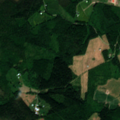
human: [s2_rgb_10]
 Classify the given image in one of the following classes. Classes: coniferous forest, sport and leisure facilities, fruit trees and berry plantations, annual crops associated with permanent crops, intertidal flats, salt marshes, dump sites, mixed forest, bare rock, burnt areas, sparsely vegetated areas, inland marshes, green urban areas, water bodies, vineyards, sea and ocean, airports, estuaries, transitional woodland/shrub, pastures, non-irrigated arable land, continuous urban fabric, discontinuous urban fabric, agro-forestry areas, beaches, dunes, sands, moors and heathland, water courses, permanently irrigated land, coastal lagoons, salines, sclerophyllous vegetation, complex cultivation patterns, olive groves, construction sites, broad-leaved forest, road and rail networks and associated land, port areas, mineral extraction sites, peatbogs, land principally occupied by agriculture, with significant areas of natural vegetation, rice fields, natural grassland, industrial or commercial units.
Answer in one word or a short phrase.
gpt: land principally occupied by agriculture, with significant areas of natural vegetation, coniferous forest, mixed forest